Interaction volume radius: 5 \u00c5
Interaction volume height: 10 \u00c5
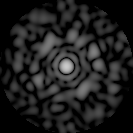
Disorder parameter: 0.8491